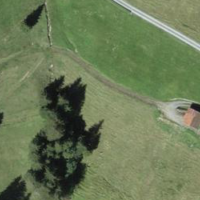
EUNIS habitat code: 24
Species observed at this site:
Ichthyosaura alpestris